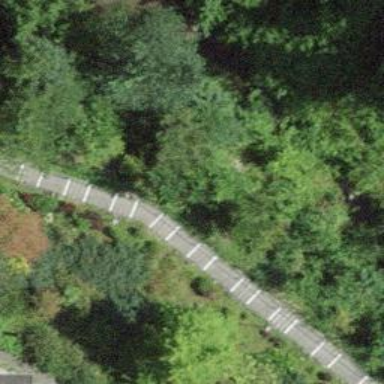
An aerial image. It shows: Set of steps on the road.